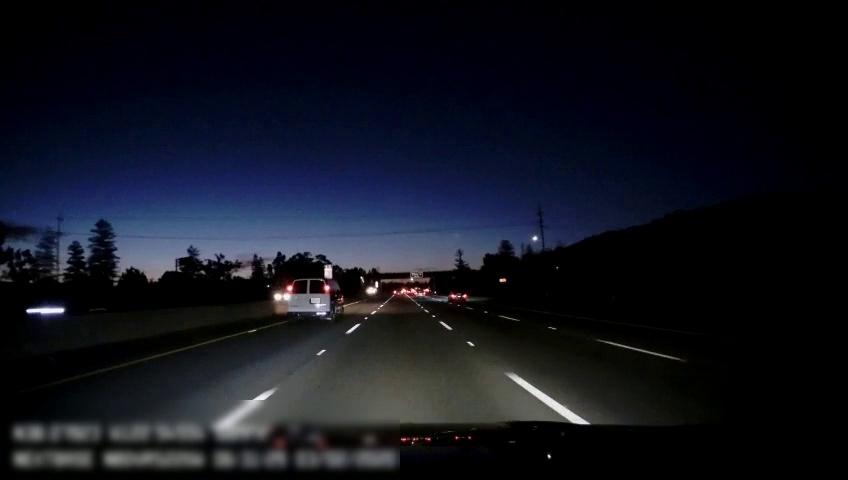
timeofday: Night
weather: Other
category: Drivable Space
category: Vehicles | Car
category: Vehicles | Van
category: Vehicles | Car
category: Vehicles | Car
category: Lanes | Alternate Lane
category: Lanes | Alternate Lane
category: Lanes | Alternate Lane
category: Lanes | Alternate Lane
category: Lanes | Alternate Lane
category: Traffic | Signs